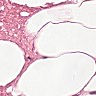
Metastatic tissue present: no